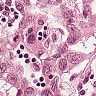
Metastatic tissue present: yes